Field crop: maize
Growth stage: 2
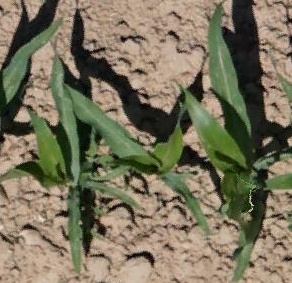
Species: maize